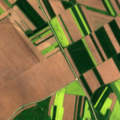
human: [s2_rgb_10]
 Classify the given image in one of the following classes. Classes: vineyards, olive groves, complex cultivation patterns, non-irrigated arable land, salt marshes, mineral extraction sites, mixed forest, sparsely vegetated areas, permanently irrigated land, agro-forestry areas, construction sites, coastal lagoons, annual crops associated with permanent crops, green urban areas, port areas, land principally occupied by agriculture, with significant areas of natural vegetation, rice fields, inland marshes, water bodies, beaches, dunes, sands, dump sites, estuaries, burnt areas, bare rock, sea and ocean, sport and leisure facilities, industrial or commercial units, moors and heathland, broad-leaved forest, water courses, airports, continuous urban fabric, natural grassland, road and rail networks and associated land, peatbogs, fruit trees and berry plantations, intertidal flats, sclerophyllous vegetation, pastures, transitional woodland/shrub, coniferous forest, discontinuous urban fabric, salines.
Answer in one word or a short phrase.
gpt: non-irrigated arable land, complex cultivation patterns, transitional woodland/shrub